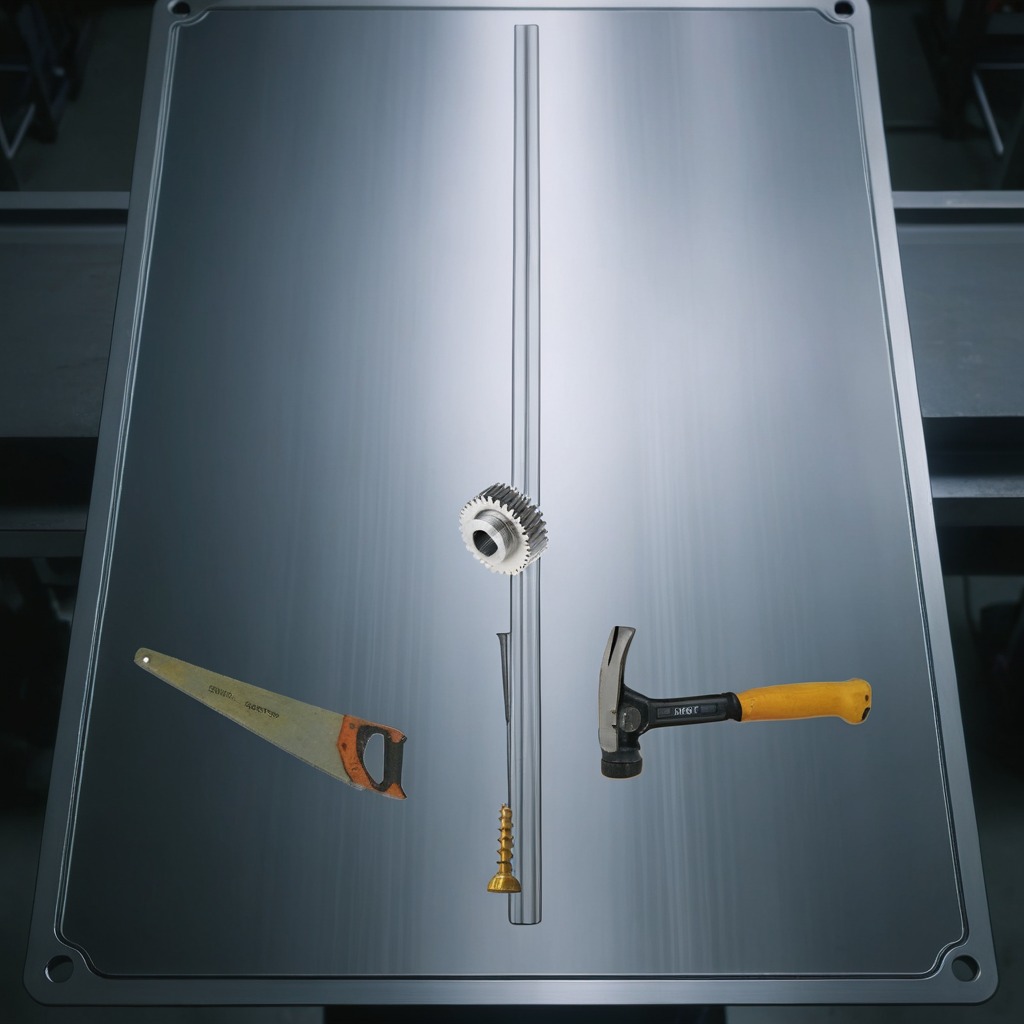
A gear with teeth, a hammer, an iron nail, a metal machine screw, and a handheld metal saw are lying on a metal table in a machine shop under fluorescent lights.